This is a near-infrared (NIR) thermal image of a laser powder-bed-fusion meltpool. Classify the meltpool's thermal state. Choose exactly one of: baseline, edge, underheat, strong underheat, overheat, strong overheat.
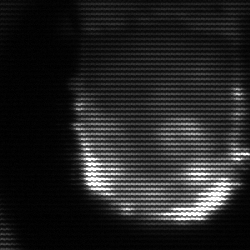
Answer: baseline